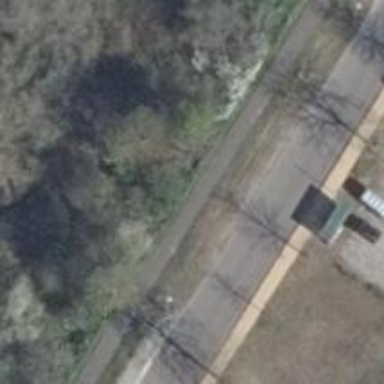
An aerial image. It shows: Asphalt path.